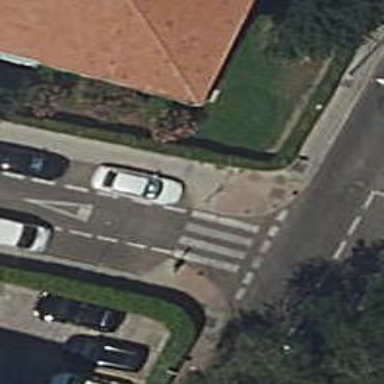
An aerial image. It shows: Uncontrolled footway crossing with markings.